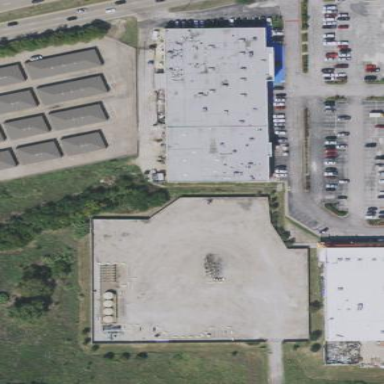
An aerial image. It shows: Commercial building.